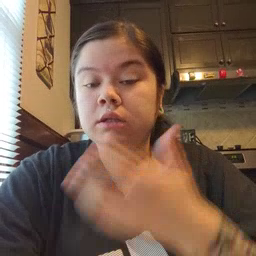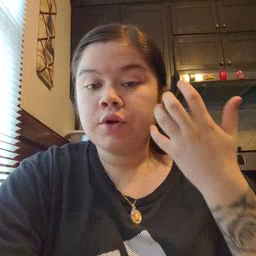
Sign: tiger